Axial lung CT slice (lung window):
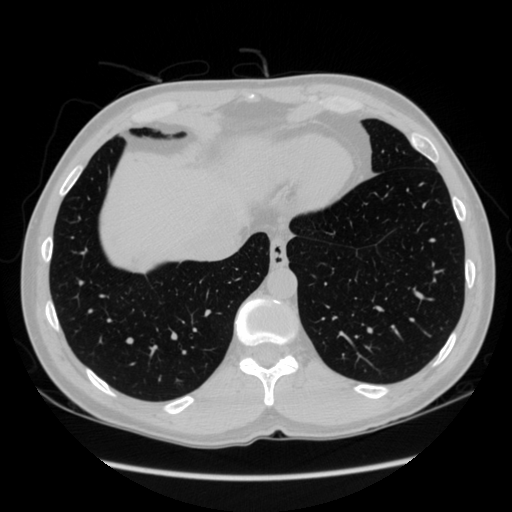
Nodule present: no